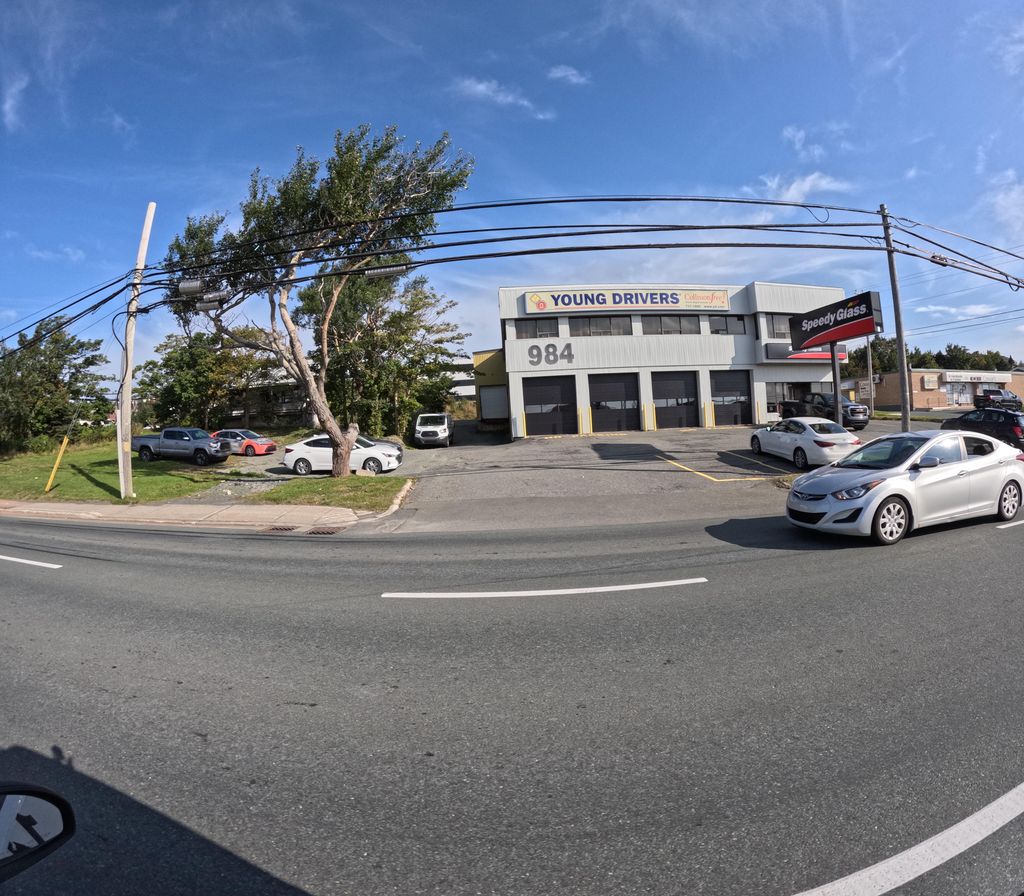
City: st_johns